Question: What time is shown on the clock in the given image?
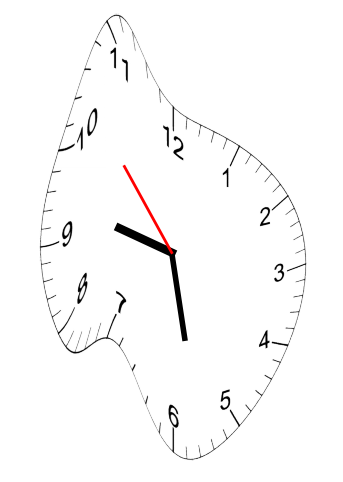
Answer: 09:27:53